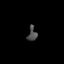
Tissue: lung
Cell type: Epithelial cells
Senescence score: 0.2351
Nuclear area (px): 120
Mean DAPI intensity: 77.917